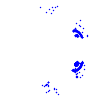
Particle: electron